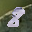
Label: 8